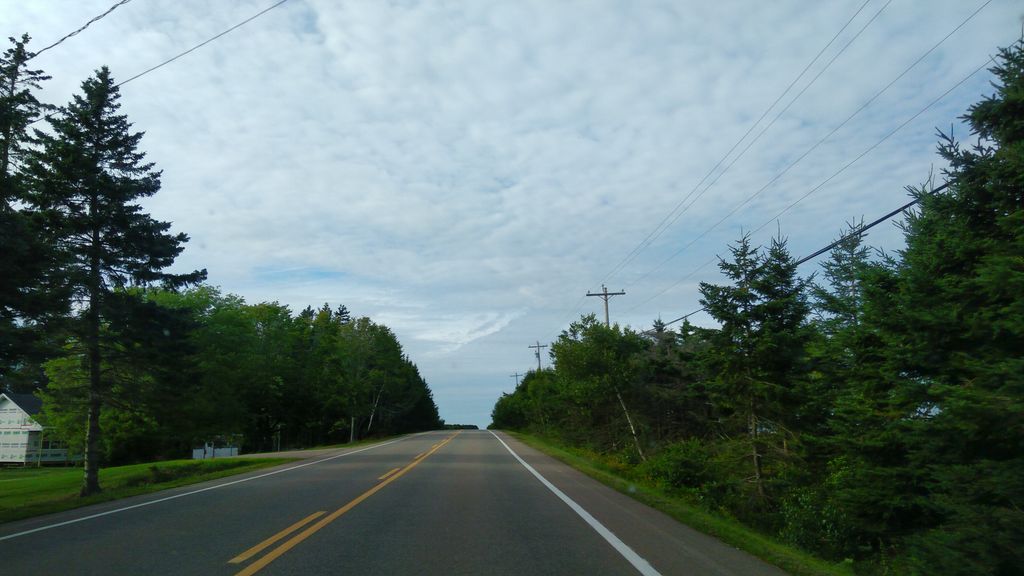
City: charlottetown